Question: I am currently writing a programm, which creates colors and outputs them to a pictureBox. I am doing this in a 3D-for loop, to create all RGB colors. All this happens in a backgroundWorker. My code looks like this:
'''
private void ColorWorker_DoWork(object sender, DoWorkEventArgs e)
{
Color color;
String hex;
Bitmap image;
Invoke((MethodInvoker)delegate
{
progressBar1.Maximum = (255 * 255 * 255);
progressBar1.Value = 0;
});
for (int r = 0; r <= 255; r++)
{
for (int g = 0; g <= 255; g++)
{
for (int b = 0; b <= 255; b++)
{
hex = "#FF" + r.ToString("X2") + g.ToString("X2") + b.ToString("X2");
color = System.Drawing.ColorTranslator.FromHtml(hex);
image = new Bitmap((int)nudWidth.Value, (int)nudHeight.Value);
using (Graphics gfx = Graphics.FromImage(image))
using (SolidBrush brush = new SolidBrush(color))
{
gfx.FillRectangle(brush, 0, 0, image.Width, image.Height);
}
Invoke((MethodInvoker)delegate
{
pictureBox1.Image = image;
progressBar1.Value++;
label13.Text = progressBar1.Value + " / " + progressBar1.Maximum;
});
}
}
}
}
'''
I am creating Bitmaps of the size 1920x1080. But after around 220 created images, I get 'An exception of type 'System.ArgumentException' occurred in System.Drawing.dll' This also happens when using lower sizes, but then it takes longer to stop working. Is there an error in my code?

InnerException is NULL
'''
An exception of type 'System.ArgumentException' occurred in System.Drawing.dll but was not handled in user code
Additional information: Invalid Parameter.
If there is a handler for this exception, the program may be safely continued.
'''
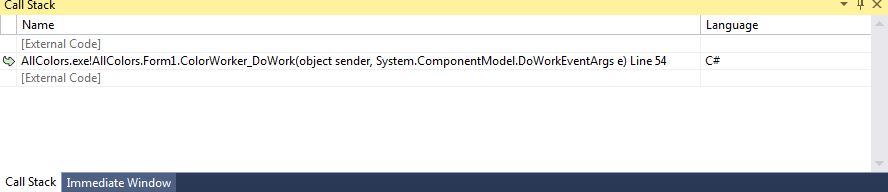
Answer: Check your memory usage in Task Manager when the application crashes - it is probably rather large.
Clean up the bitmaps each time - otherwise they are leaking something fierce.
'''
Bitmap previousImage = null;
for(r... g... b...)
{
// ...
Invoke((MethodInvoker) delegate
{
var previousImage = pictureBox1.Image;
pictureBox1.Image = image;
if (previousImage != null)
previousImage.Dispose();
});
}
'''